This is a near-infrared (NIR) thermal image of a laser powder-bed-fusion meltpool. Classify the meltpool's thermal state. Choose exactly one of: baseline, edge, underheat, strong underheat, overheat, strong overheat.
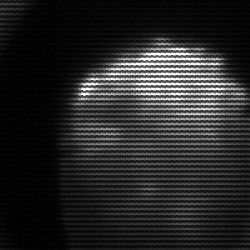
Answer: edge